Question: I used bootstrap card to display products on my ecommerce site. I attempted to set all the product images in the card to the same height with using some custom CSS. The images resize well but are truncated at the top.
How can i prevent them from getting truncated?
'''
//HTML
<!-- card for products -->
<div class="card-deck h-100">
<div class="card border-secondary">
<img src="image.jpg" class="card-img-top img-fliud"><!-- card image here -->
<div class="card-body">
Other Card Text here...
</div>
<div>
<div>
//CSS
/* Equal-height for product images*/
.card-img-top {
/*height: 11vw;*/
max-height: 230px;
min-height: 230px;
width: 100%;
object-fit: cover;
}
'''
sample codes are welcome.

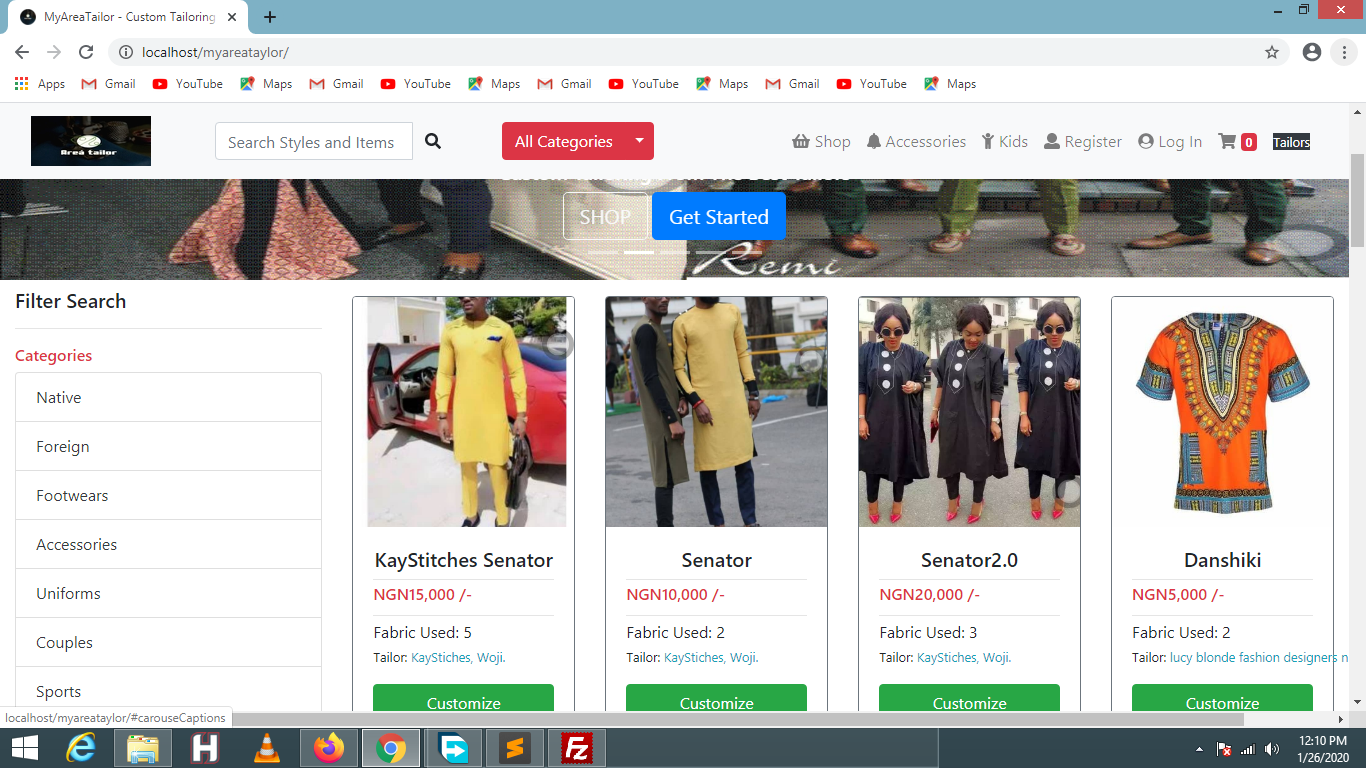
Answer: Use <URL>
(change class 'img-fliud' to 'img-fluid')
'''
.card-img-top {
/*height: 11vw;*/
max-height: 230px;
min-height: 230px;
width: 100%;
object-position: 100% 0%;
object-fit: cover;
}
'''
'''
<link rel="stylesheet" href="https://maxcdn.bootstrapcdn.com/bootstrap/4.4.1/css/bootstrap.min.css">
<script src="https://ajax.googleapis.com/ajax/libs/jquery/3.4.1/jquery.min.js"></script>
<script src="https://cdnjs.cloudflare.com/ajax/libs/popper.js/1.16.0/umd/popper.min.js"></script>
<script src="https://maxcdn.bootstrapcdn.com/bootstrap/4.4.1/js/bootstrap.min.js"></script>
<div class="container">
<div class="card-deck h-100">
<div class="card border-secondary">
<img src="https://www.w3schools.com/bootstrap4/img_avatar1.png" class="card-img-top img-fluid">
<!-- card image here -->
<div class="card-body">
Other Card Text here...
</div>
<div>
<div>
</div>
'''